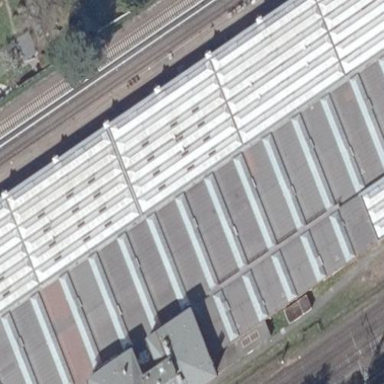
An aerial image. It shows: Industrial building located at train depot.